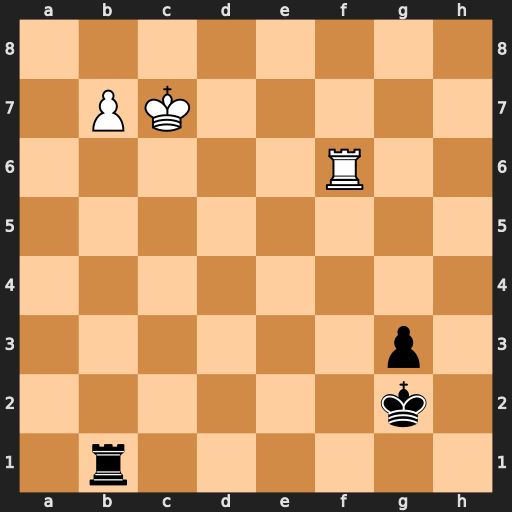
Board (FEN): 8/1PK5/5R2/8/8/6p1/6k1/1r6
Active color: w
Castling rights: -
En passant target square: -
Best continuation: Rb6 Rxb6 Kxb6 Kf2 b8=Q